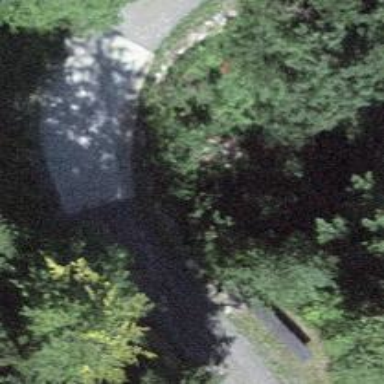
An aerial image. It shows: Culvert tunnel.